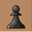
Piece: bP